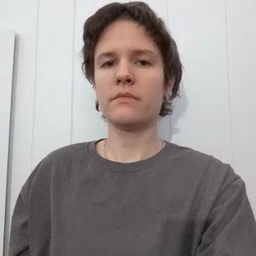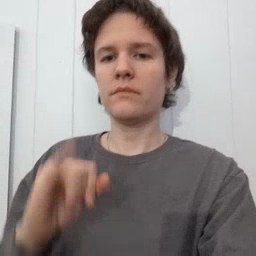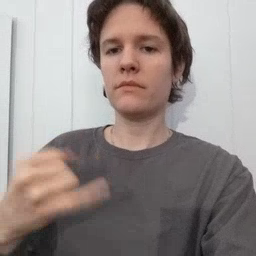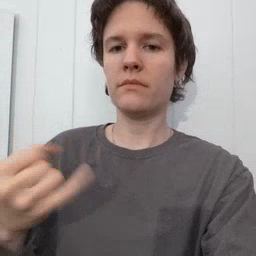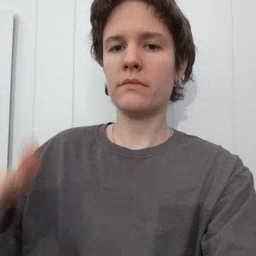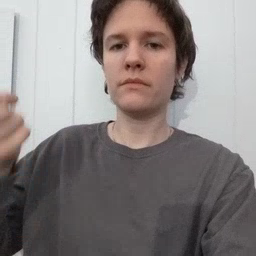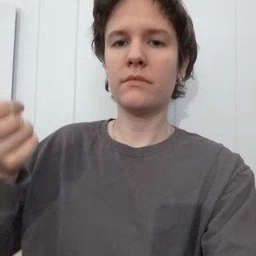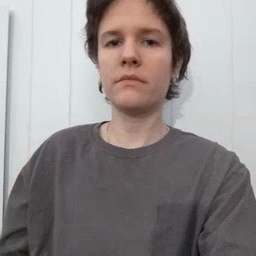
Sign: jeans